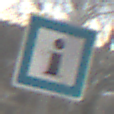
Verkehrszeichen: Informationsstelle
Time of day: MorningAfternoon
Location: Outdoor (Nature)
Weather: PartlyCloudy
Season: Autumn
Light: Natural